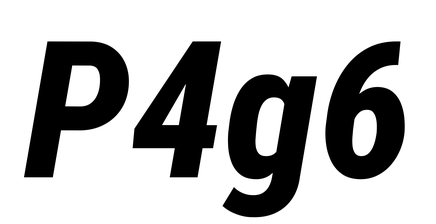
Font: Roboto-Italic_Condensed_ExtraBold_Italic